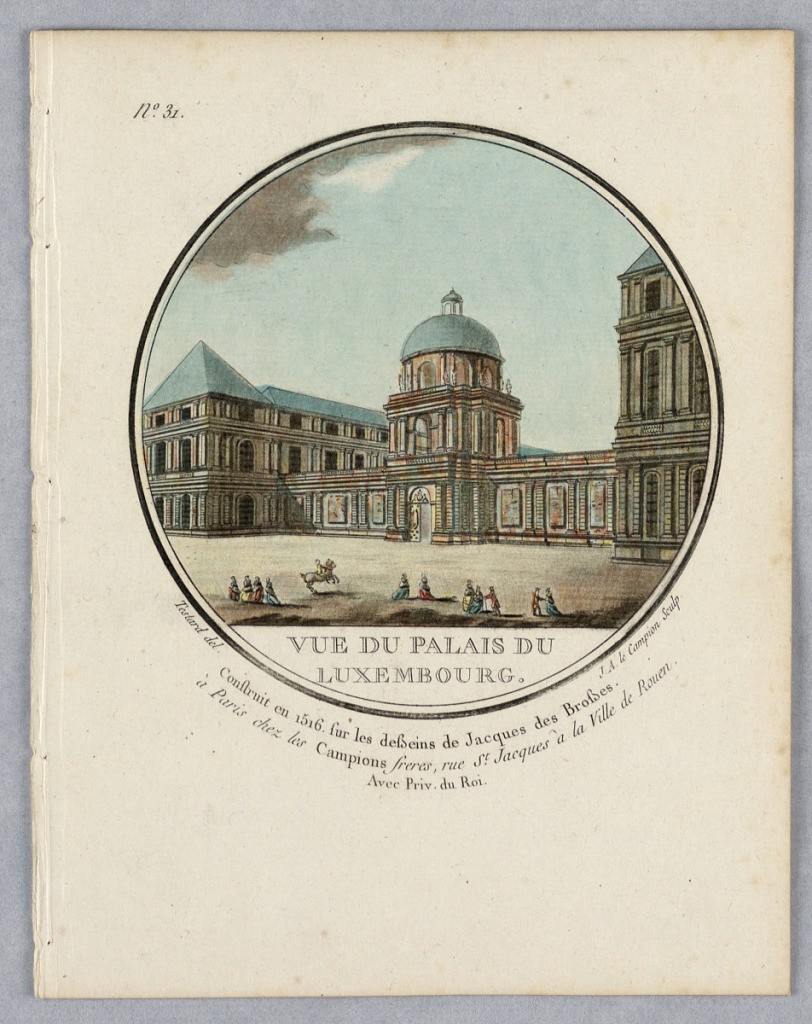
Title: The Luxembourg Palace, Plate 31 of Vues Pittoresques de Principaux édifices de Paris
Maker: J. A. Campion, French, active 1750 - 1800
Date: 1792
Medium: Engraving, brush and watercolor on paper
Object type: Print
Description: View of the Palais du Luxemburg, from the right front, across the street. A few people and a man on horseback before it. Title, artists' and publisher's names below.